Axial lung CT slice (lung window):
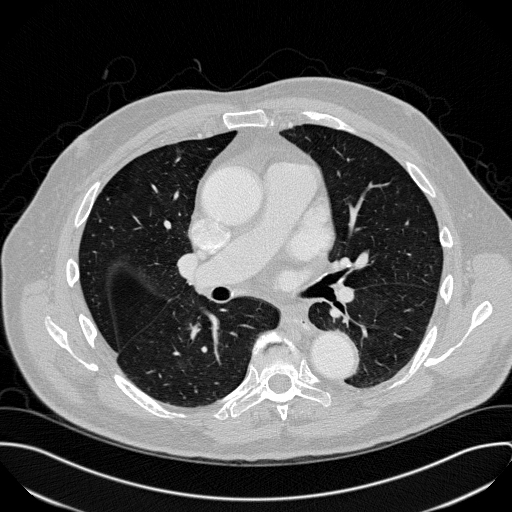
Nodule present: no